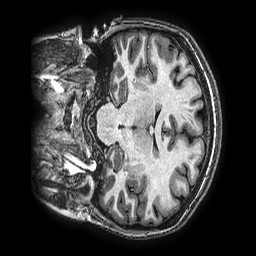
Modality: T1w
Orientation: coronal
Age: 23
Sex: female
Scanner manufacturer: ge
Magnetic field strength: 3 T
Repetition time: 0.00766 s
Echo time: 0.003476 s